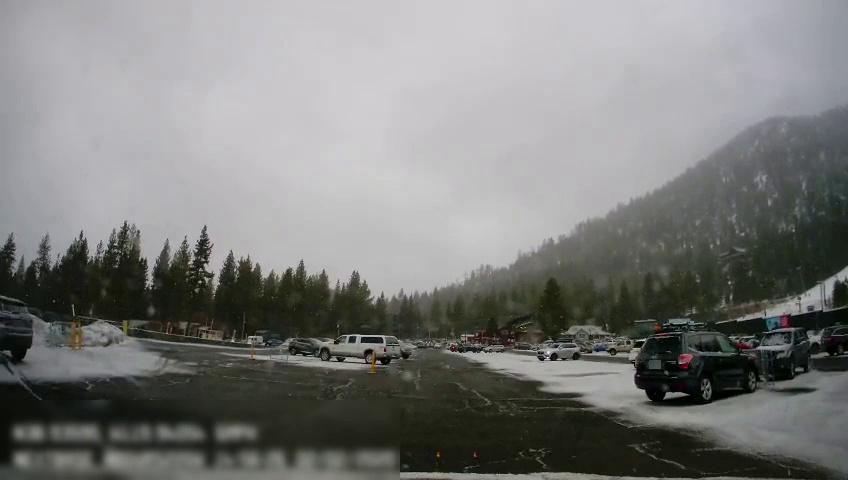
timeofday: Day
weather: Snowy
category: Vehicles | Truck
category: Vehicles | Car
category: Vehicles | SUV
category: Vehicles | SUV
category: Vehicles | Car
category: Vehicles | Car
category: Vehicles | SUV
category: Vehicles | SUV
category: Vehicles | SUV
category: Vehicles | Truck
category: Vehicles | Car
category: Vehicles | Truck
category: Vehicles | Car
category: Vehicles | SUV
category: Drivable Space